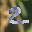
Label: 2